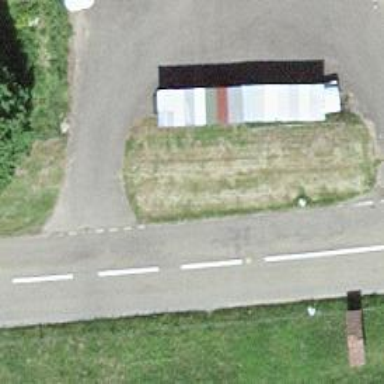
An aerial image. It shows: Bus stop along the road.